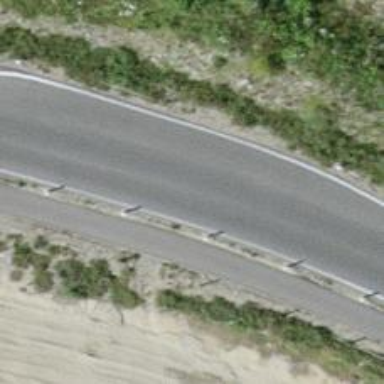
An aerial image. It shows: Passing place on the road.